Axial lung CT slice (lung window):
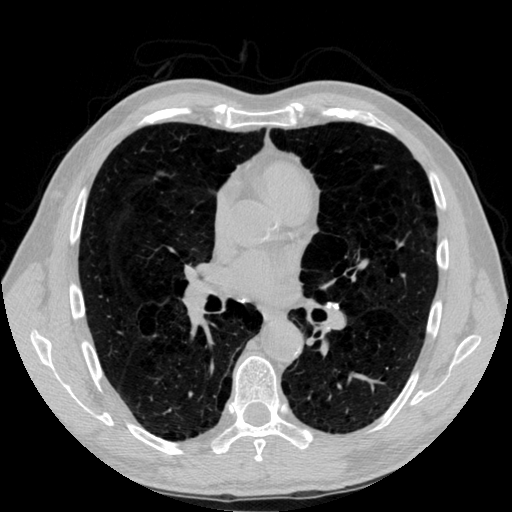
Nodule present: no